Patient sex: M
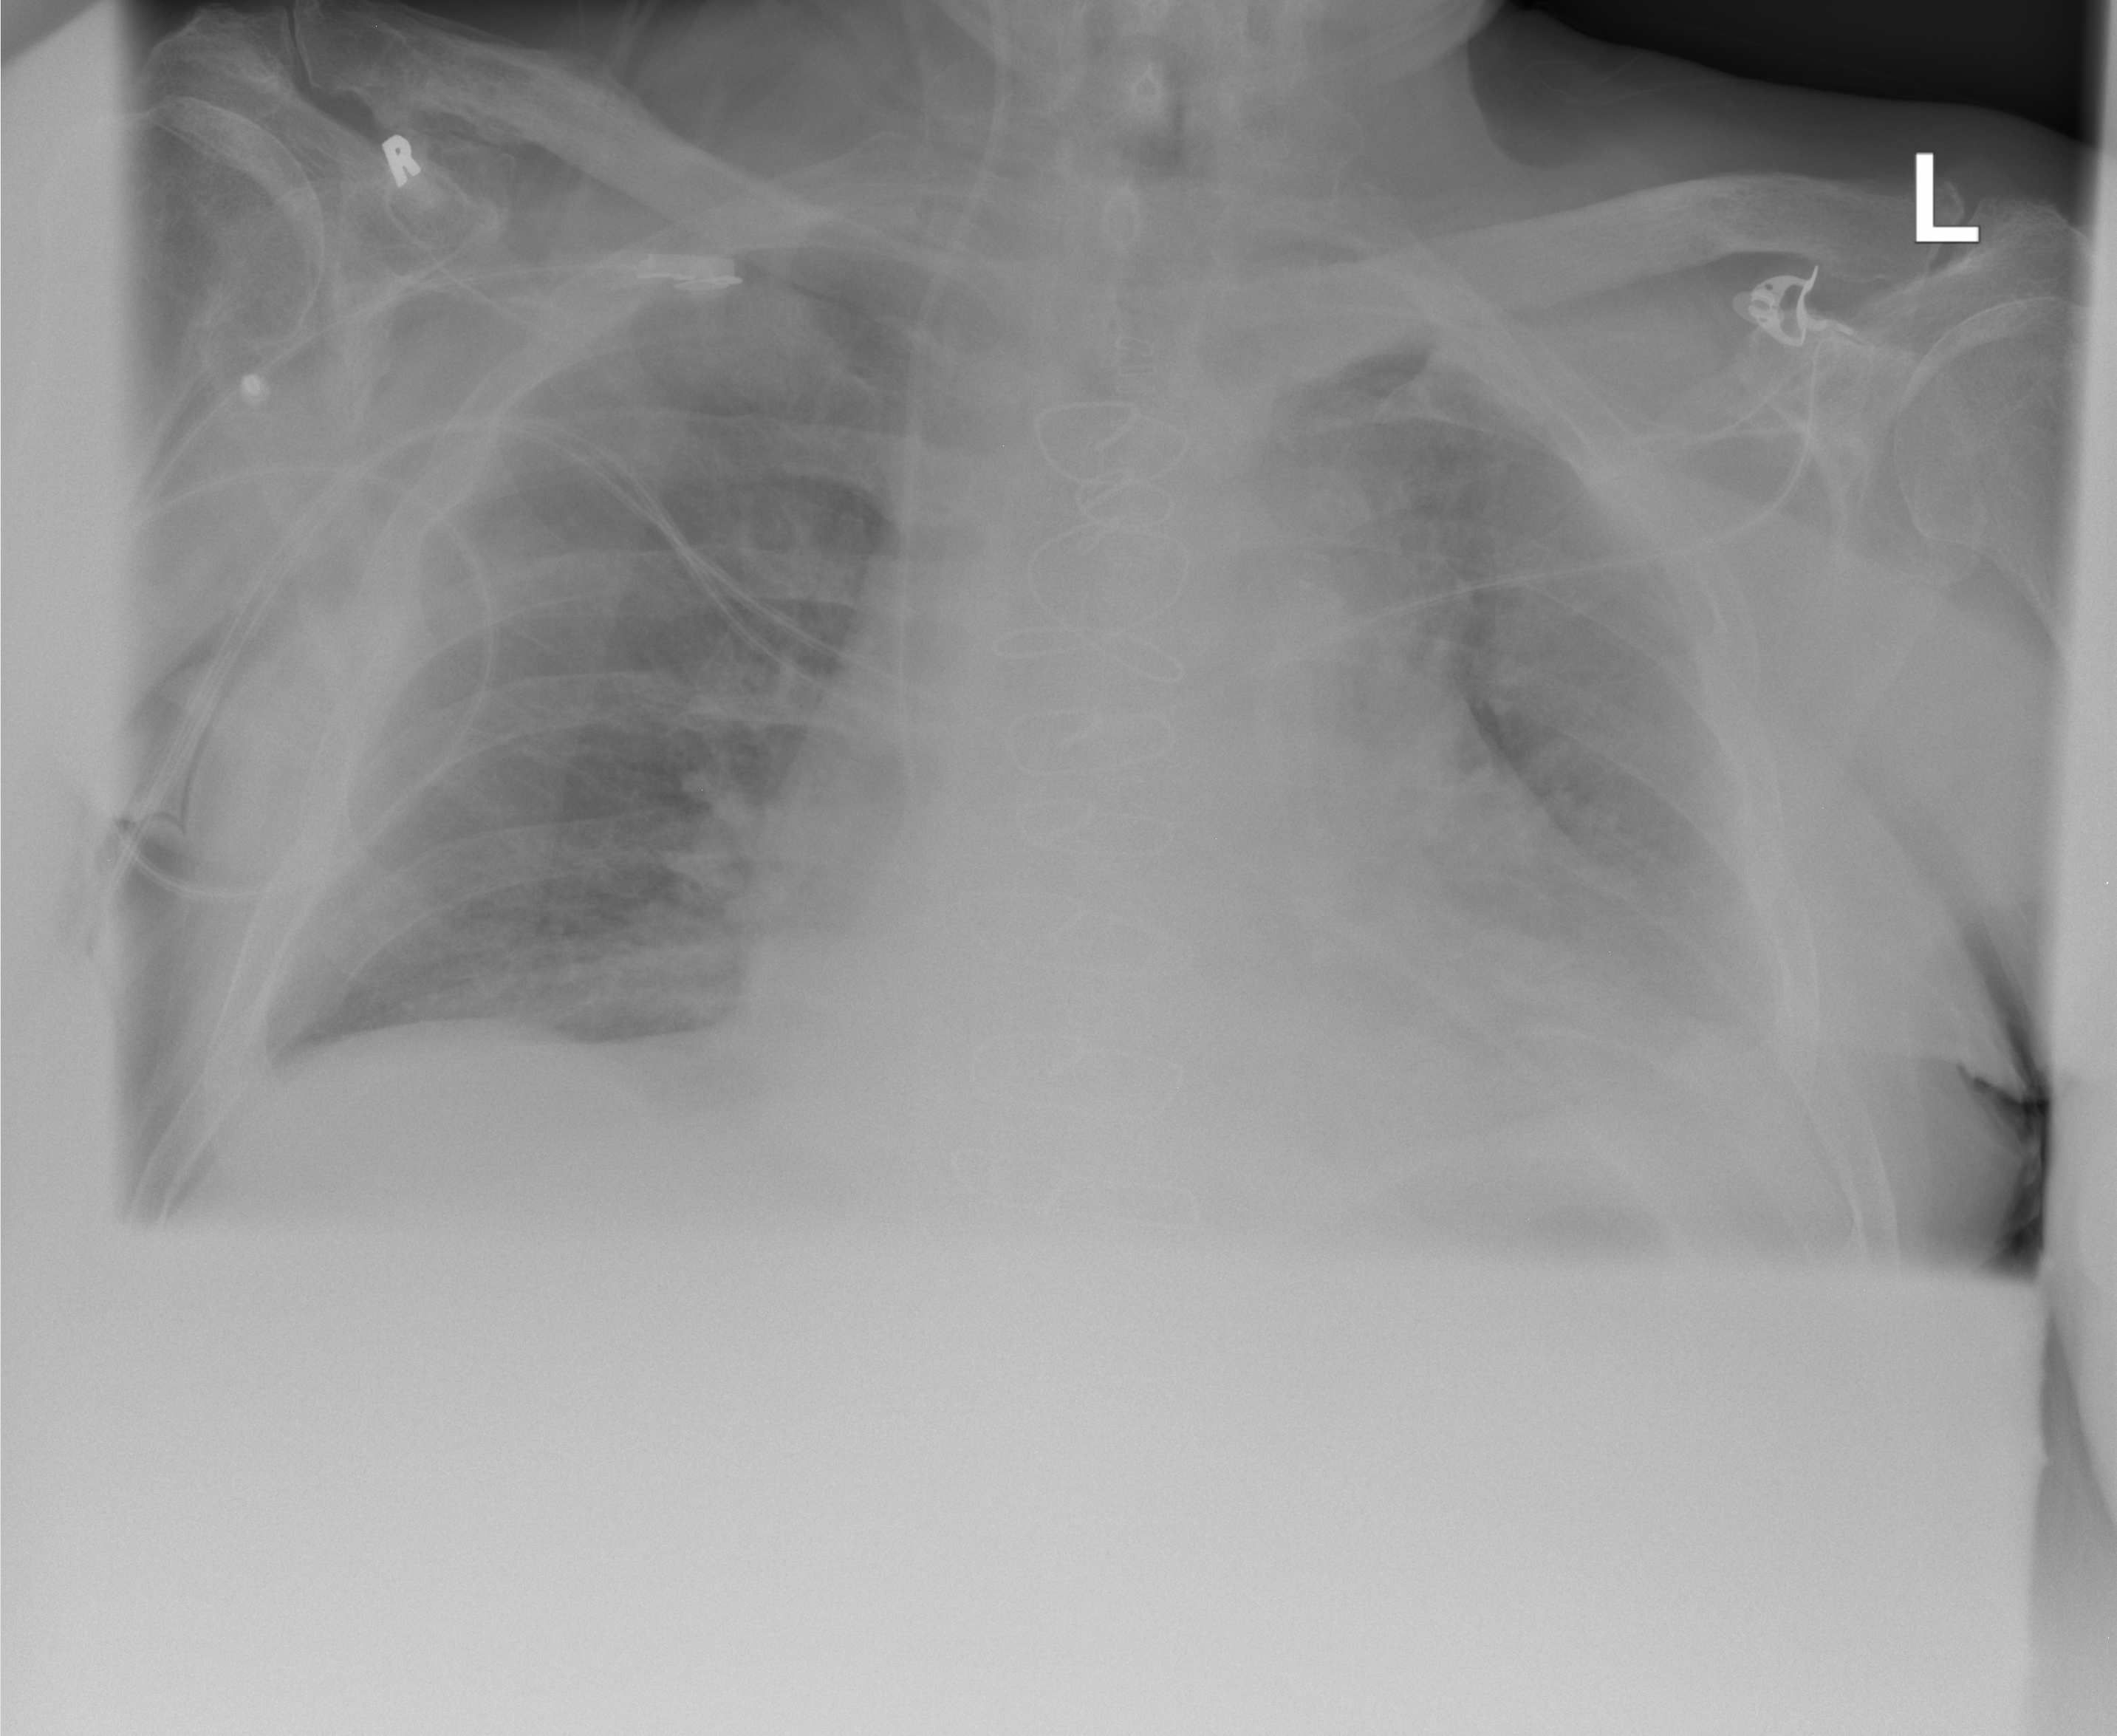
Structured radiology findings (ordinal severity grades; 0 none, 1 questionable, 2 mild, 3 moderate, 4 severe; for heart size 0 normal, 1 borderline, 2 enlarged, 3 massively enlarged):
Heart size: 2
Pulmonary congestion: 2
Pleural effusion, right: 1
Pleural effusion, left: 1
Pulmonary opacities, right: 0
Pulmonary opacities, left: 0
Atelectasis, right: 1
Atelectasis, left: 2